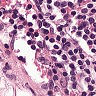
Metastatic tissue present: no